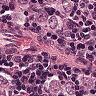
Metastatic tissue present: yes